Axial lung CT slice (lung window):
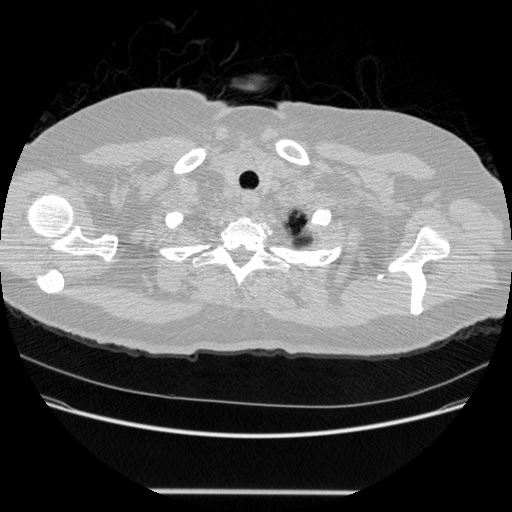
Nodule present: no